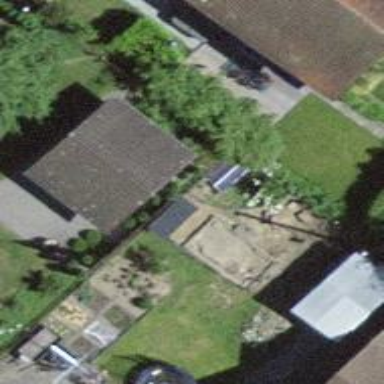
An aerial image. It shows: Shed building.